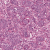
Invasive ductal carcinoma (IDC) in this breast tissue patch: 1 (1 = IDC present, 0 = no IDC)